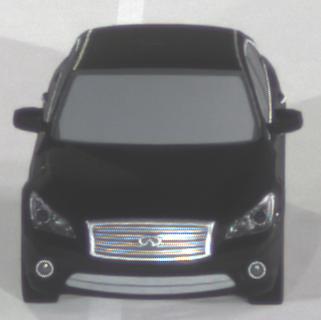
Make: Infiniti
Model: M 37
Detailed model: M (Y51)
Model produced from: 2010/10
Model produced until: 2013/11
Doors: 4
Color: black
Road condition: dry road
Daytime: night
Contrast: high contrast